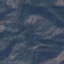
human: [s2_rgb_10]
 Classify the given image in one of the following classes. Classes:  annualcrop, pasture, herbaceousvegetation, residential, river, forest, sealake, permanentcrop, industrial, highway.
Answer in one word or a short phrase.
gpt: HerbaceousVegetation